Interaction volume radius: 5 \u00c5
Interaction volume height: 10 \u00c5
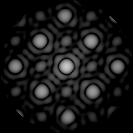
Disorder parameter: 0.04621